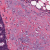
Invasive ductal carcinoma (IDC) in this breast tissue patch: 0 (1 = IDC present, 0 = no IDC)